【题型】解答题　【知识点】解析几何　【难度】easy
如图，在直角坐标系中，角$\alpha$的顶点是原点，始边与$x$轴的正半轴重合，终边交单位圆于点$A$，且$\alpha\in\left(\frac{\pi}{6},\frac{\pi}{2}\right)$，将角$\alpha$的终边按逆时针方向旋转$\frac{\pi}{2}$，交单位圆于点$B$，设$A\left(x_1,y_1\right)$、$B\left(x_2,y_2\right)$，分别过$A$、$B$作$x$轴的垂线，垂足依次为$C$、$D$，记$\triangle AOC$的面积为$S_1$，$\triangle BOD$的面积为$S_2$。
\noindent
（1）若$\tan\alpha=\frac{2}{3}$，求点$B$的坐标；
\noindent
（2）若$S_1+S_2=\frac{7}{18}$，求$\sin\alpha$的值。

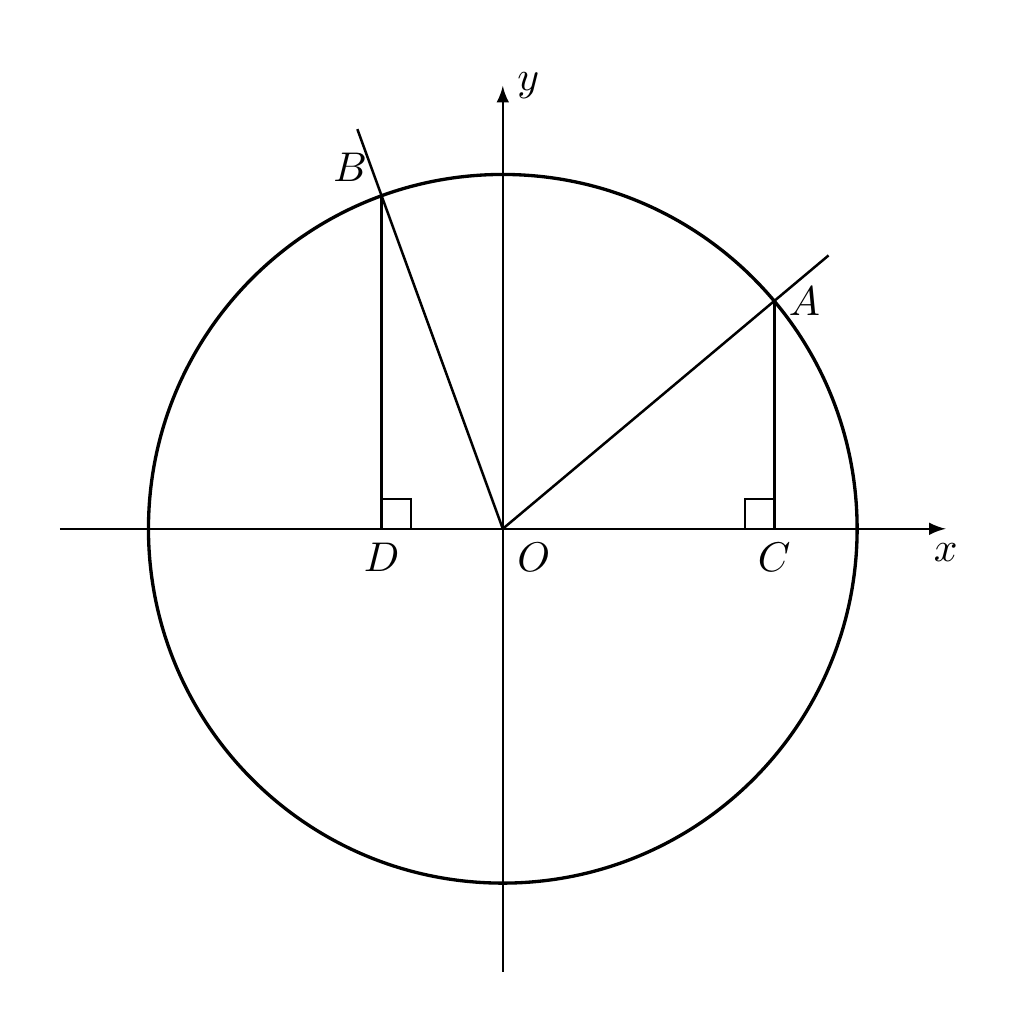
【解答】
\noindent
\textbf{【答案】}（1）$B\left(-\dfrac{2\sqrt{13}}{13},\dfrac{3\sqrt{13}}{13}\right)$；\\
（2）$\tan\alpha=\dfrac{9+4\sqrt{2}}{7}$。
\noindent
\textbf{【分析】}（1）结合三角函数定义及同角基本关系，诱导公式进行化简即可求解；\\
（2）结合三角形面积公式及二倍角公式可求出$\sin2\alpha$，然后结合同角基本关系即可求解。
\noindent
\textbf{【解答】}解：（1）由题意可得，$x_1=\cos\alpha$，$y_1=\sin\alpha$，$x_2=\cos\left(\alpha+\dfrac{\pi}{2}\right)=-\sin\alpha$，$y_2=\sin\left(\alpha+\dfrac{\pi}{2}\right)=\cos\alpha$，
若$\tan\alpha=\dfrac{2}{3}$，则$\cos\alpha=\sqrt{\dfrac{1}{1+\tan^2\alpha}}=\sqrt{\dfrac{1}{1+\dfrac{4}{9}}}=\dfrac{3\sqrt{13}}{13}$，$\sin\alpha=\dfrac{2\sqrt{13}}{13}$，
则$x_2=\cos\left(\alpha+\dfrac{\pi}{2}\right)=-\sin\alpha=-\dfrac{2\sqrt{13}}{13}$，
$y_2=\sin\left(\alpha+\dfrac{\pi}{2}\right)=\cos\alpha=\dfrac{3\sqrt{13}}{13}$，即$B\left(-\dfrac{2\sqrt{13}}{13},\dfrac{3\sqrt{13}}{13}\right)$；
（2）由题意可得，$S_1=\dfrac{1}{2}x_1y_1=\dfrac{1}{2}\sin\alpha\cos\alpha=\dfrac{1}{4}\sin2\alpha$，
同理，$S_2=-\dfrac{1}{4}\sin2\beta=-\dfrac{1}{4}\sin\left(2\alpha+\pi\right)=\dfrac{1}{4}\sin2\alpha$，
因为$\alpha\in\left(\dfrac{\pi}{6},\dfrac{\pi}{2}\right)$，所以$\tan\alpha>\dfrac{\sqrt{3}}{3}$，
若$S_1+S_2=\dfrac{7}{18}-\dfrac{1}{2}\sin2\alpha$，
则$\sin2\alpha=\dfrac{7}{9}=2\sin\alpha\cos\alpha=\dfrac{2\sin\alpha\cos\alpha}{\sin^2\alpha+\cos^2\alpha}=\dfrac{2\tan\alpha}{1+\tan^2\alpha}$，
所以$\tan\alpha=\dfrac{9-4\sqrt{2}}{7}$（舍）或$\tan\alpha=\dfrac{9+4\sqrt{2}}{7}$。
\noindent
\textbf{【点评】}本题主要考查了三角函数定义，同角基本关系，诱导公式，二倍角公式的应用，还考查了三角形面积公式的应用，属于中档题。